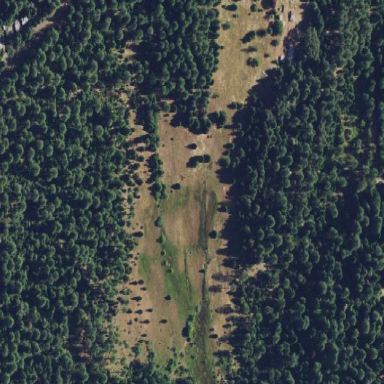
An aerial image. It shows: Meadow used as grazing land.